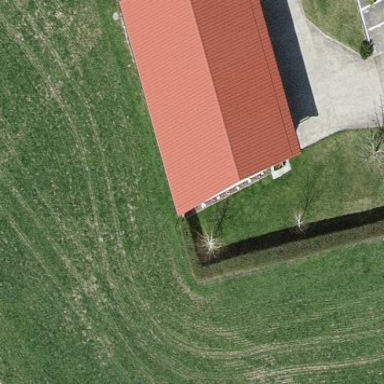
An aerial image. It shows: Hangar building.